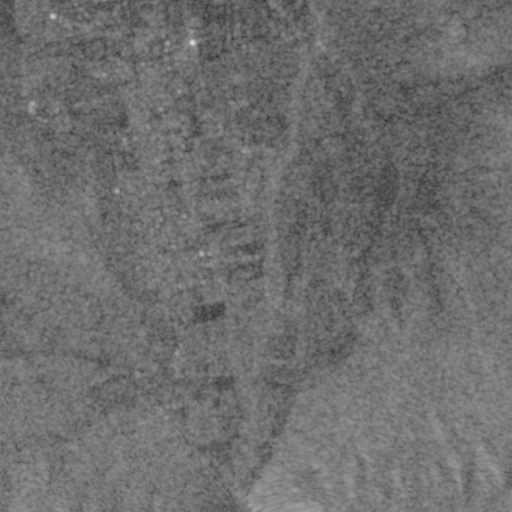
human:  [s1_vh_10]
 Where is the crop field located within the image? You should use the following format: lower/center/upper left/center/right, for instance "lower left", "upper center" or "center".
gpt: The crop field is located in the upper center of the image.
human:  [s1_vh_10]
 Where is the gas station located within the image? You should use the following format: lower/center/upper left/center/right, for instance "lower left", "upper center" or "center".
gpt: The gas station is located in the upper left of the image.
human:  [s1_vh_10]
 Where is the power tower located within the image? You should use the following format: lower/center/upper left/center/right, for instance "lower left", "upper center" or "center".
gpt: There is no power tower in the image.

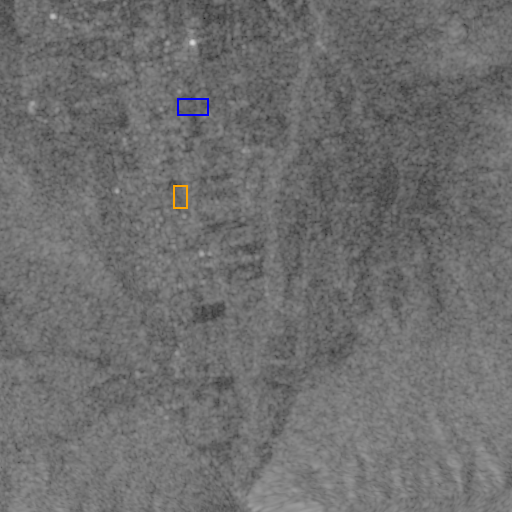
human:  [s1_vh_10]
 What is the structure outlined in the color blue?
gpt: The structure outlined in blue is a crop field.
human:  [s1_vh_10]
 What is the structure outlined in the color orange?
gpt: The structure outlined in orange is a park.
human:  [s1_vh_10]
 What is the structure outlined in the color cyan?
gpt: There is no cyan outline.